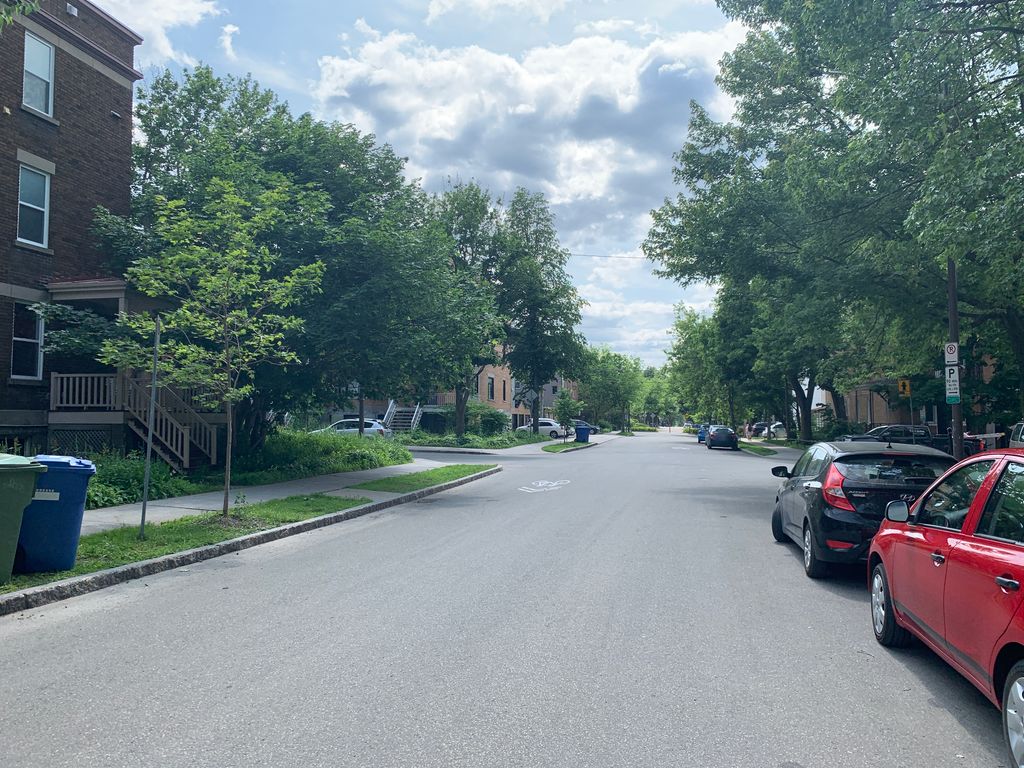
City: quebec_city